Кусок пластилина массой $m$, упав без начальной скорости с некоторой высоты, прилип к бруску такой же массы, движущемуся по горизонтальной поверхности с постоянной скоростью $v_{0} = 4~м/с$ под действием постоянной горизонтальной силы. Коэффициент трения между бруском и поверхностью $\mu = 0.2$.
Определите скорость $v_{1}$ бруска через время $t_{1} = 1~с$ после начала падения пластилина.
Постройте график зависимости скорости бруска $v$ от времени $t$ после начала падения пластилина для двух случаев: a) с высоты $h_{a} = 10~м$; a) с высоты $h_{a} = 10~м$; a) с высоты $h_{a} = 10~м$; б) с высоты $h_{b} = 25~м$, указав на нем координаты характерных точек. Ускорение свободного падения $g = 10~м/с^{2}$. Сопротивлением воздуха пренебречь.
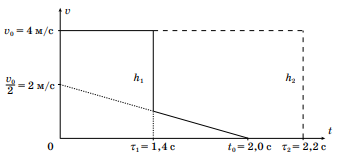
Определите скорость $v_{1}$ бруска через время $t_{1} = 1~с$ после начала падения пластилина.
Решение: Пластилин, падая свободно с высоты $h_{i}$ за время $\tau_{i}=\sqrt{\frac{2H_{i}}{g}}$ приобретает скорость $u_{i}=\sqrt{2gh_{i}}$. Так как брусок до удара движется равномерно, внешняя сила тяги равна $F=\mu mg$. В момент слипания тел на систему действуют две внешние ударные силы: трения, нормальной реакции опоры и две внешние постоянные силы: тяжести и тяги. За бесконечно малое время удара роль постоянных сил в изменении импульса системы пренебрежима. Запишем изменение импульса системы с учетом ударных сил (теорему о движении центра масс системы в импульсной форме). На горизонтальную ось: $\Delta p_{x}=-\mu N\Delta t$; на вертикальную: $\Delta p_{y}=N\Delta t$. Учитывая, что скольжение бруска не прекращается за время слипания: $\Delta p_{x}=-\mu \Delta p_{y}$, или $2mv_{к}-mv_{0}=-\mu mu$, откуда скорость системы сразу после слипания $v_{к}=(v_{0}-\mu u)/2$. Из второго закона Ньютона, записанного для системы после слипания: $2ma=F-2\mu mg$, следует, что под действием внешней силы тяги система будет двигаться равнозамедленно с ускорением $a=\mu g/2$. Окончательно зависимость скорости системы от времени приобретает вид $v=v_{к}-a(t-\tau)=(v_{0}\mu u-\mu g(t-\tau))/2=(v_{0}-\mu gt)/2$. Скорость не зависит от начальной высоты падения пластилина! Полученная зависимость верна для времени $t > \tau$. Поэтому при падении с высот больших, чем $h_{1}=5$ метров скорость бруска через $1~с$ не изменится и будет равна $4~м/с$, но при падении с меньших высот она окажется равной $v=(v_{0}\mu gt_{1})/2=1~м/с$. Для любых высот падения пластилина скорость бруска обращается в ноль при $t_{0}=v_{0}/\mu g=2~с$. Следует заметить, что ответ на скорость системы угадывается. Если в силу существования решения задачи предположить, что от высоты падения пластилина конечная скорость системы не зависит, то для определенности начальную высоту можно взять нулевой. Тогда сразу пишется ответ $v=(v_{0}\mu gt)/2$. Но такое решение нельзя засчитывать, как правильное, так как оно получено для вырожденного случая и гарантированно не обобщается. Приведенное выше решение получено в предположении, что брусок не останавливается (его не заклинивает) в момент удара. Для указанных численных данных заклинивание возможно при падении пластилина с высот более $h=v_{0}^{2}/(2\mu^{2}g)=20~м$.

Постройте график зависимости скорости бруска $v$ от времени $t$ после начала падения пластилина для двух случаев:  a) с высоты $h_{a} = 10~м$;  б) с высоты $h_{b} = 25~м$, указав на нем координаты характерных точек.
Решение: График зависимости скорости бруска от времени получается путем сшивки постоянной скорости бруска до соударения с выведенной зависимостью со скачком во время удара.
Темы:
T, Механика, Динамика, Всероссийские, Сухое трение, Трение